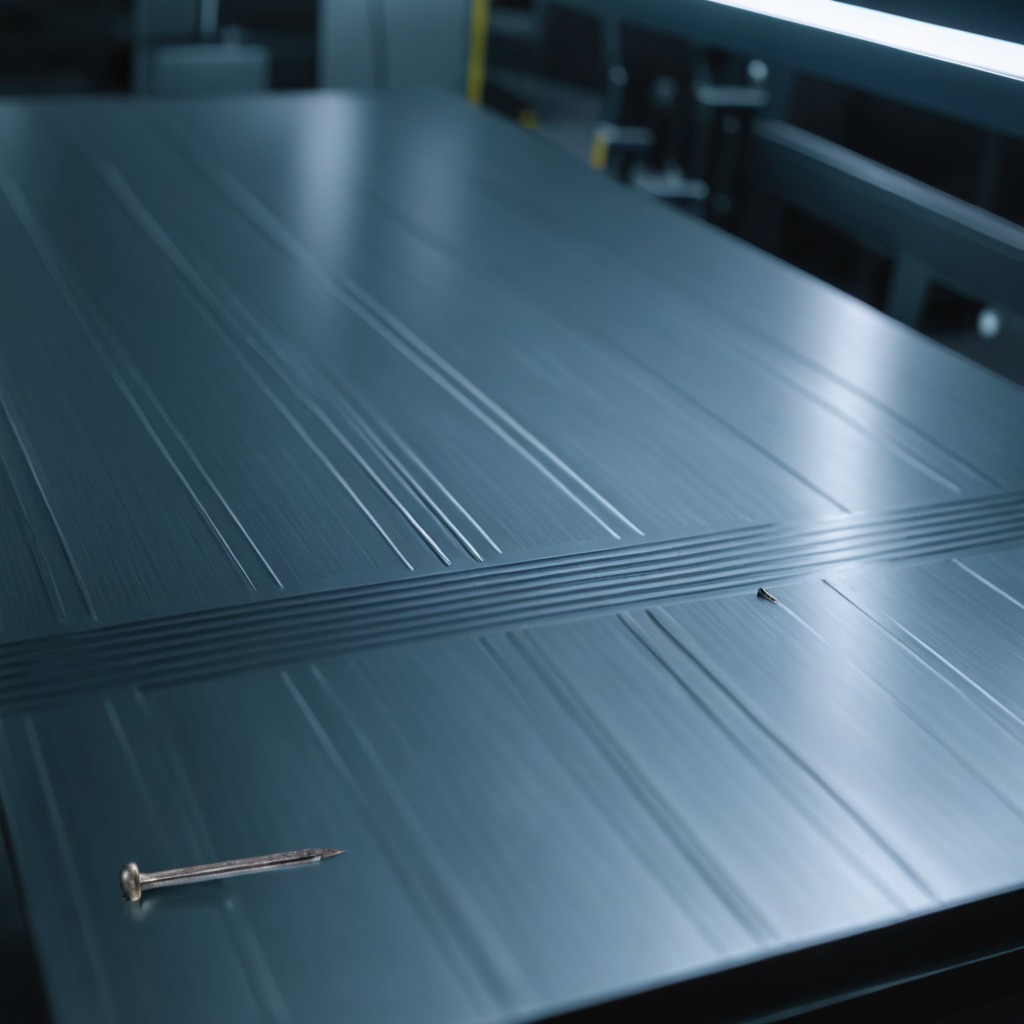
A nail is lying on the metal table in the machine shop under fluorescent lights.